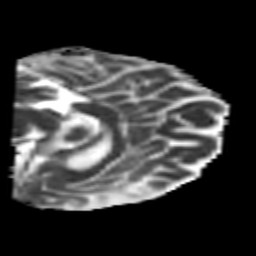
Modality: MD
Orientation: sagittal
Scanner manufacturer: siemens
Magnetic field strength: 3 T
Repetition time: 6.8 s
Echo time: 0.093 s